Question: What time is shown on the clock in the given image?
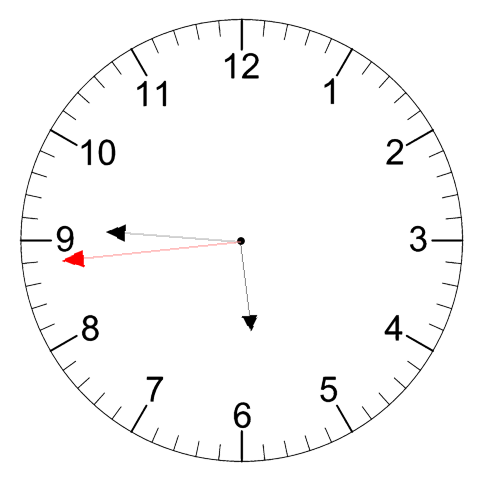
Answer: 05:45:44